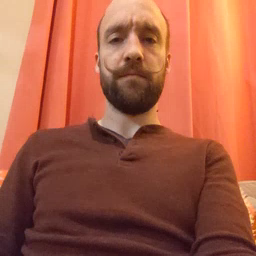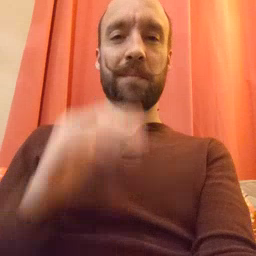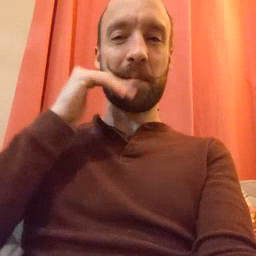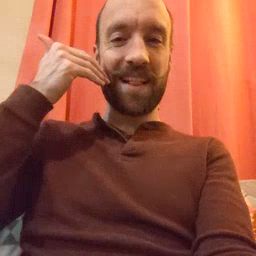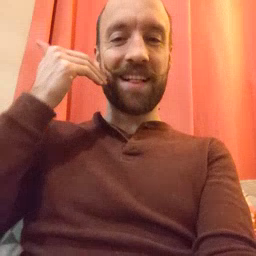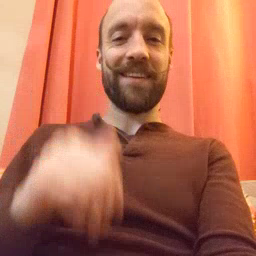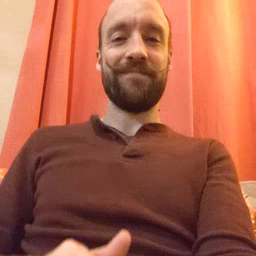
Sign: smile